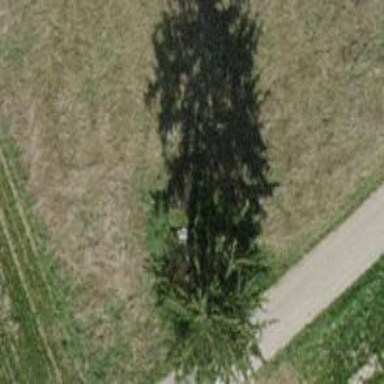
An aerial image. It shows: Beautiful tree in nature.